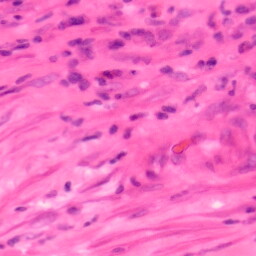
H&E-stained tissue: Colon